Current action and preconditions to check: trajectory_clear

Your task: For each precondition in the list above, predict whether it will hold at this action.

Consider the current scene as observed from the mobile robot's camera, and analyze the predicted future states of all dynamic agents (e.g., people, animals, vehicles, or any moving entities) within the NEXT SECOND.

IMPORTANT: Only answer "very likely" if you are absolutely certain—based on strong, clear evidence—that a dynamic agent will violate the precondition in the predicted future state. Do NOT answer "very likely" for unlikely, ambiguous, or low-probability risks.

Ask yourself for each precondition: Is there a high probability, with clear and convincing evidence, that the predicted future states of any dynamic agent will interfere with the predicted future state of the currently executing action within the NEXT SECOND, causing that precondition to fail?

Assess the risk level based on these predictions. Use "likely" or "very likely" if motions create a clear risk of interference.

Use "neutral" or "improbable" if agents are nearby but their predicted paths are clearly diverging or non-conflicting.

Failure Risk Categories: "very improbable", "improbable", "neutral", "likely", "very likely"

Answer Format: Output ONLY the probability_of_failure value from these categories: "very improbable", "improbable", "neutral", "likely", "very likely"

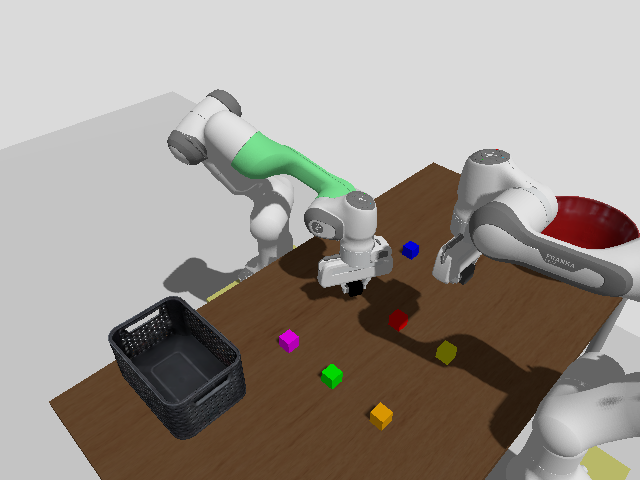

Answer: very improbable